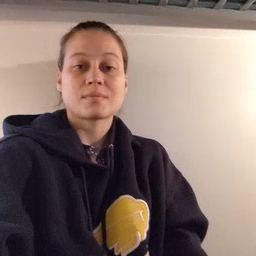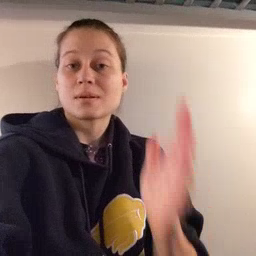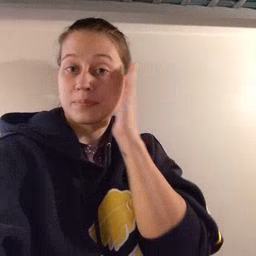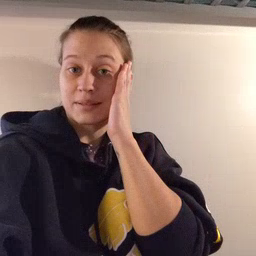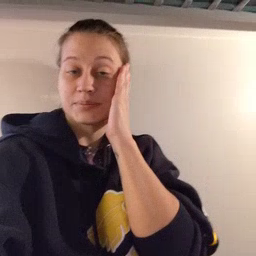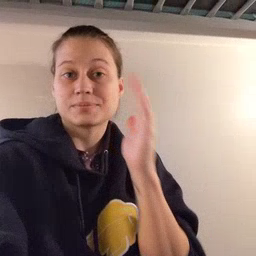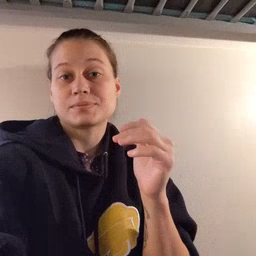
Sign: bed